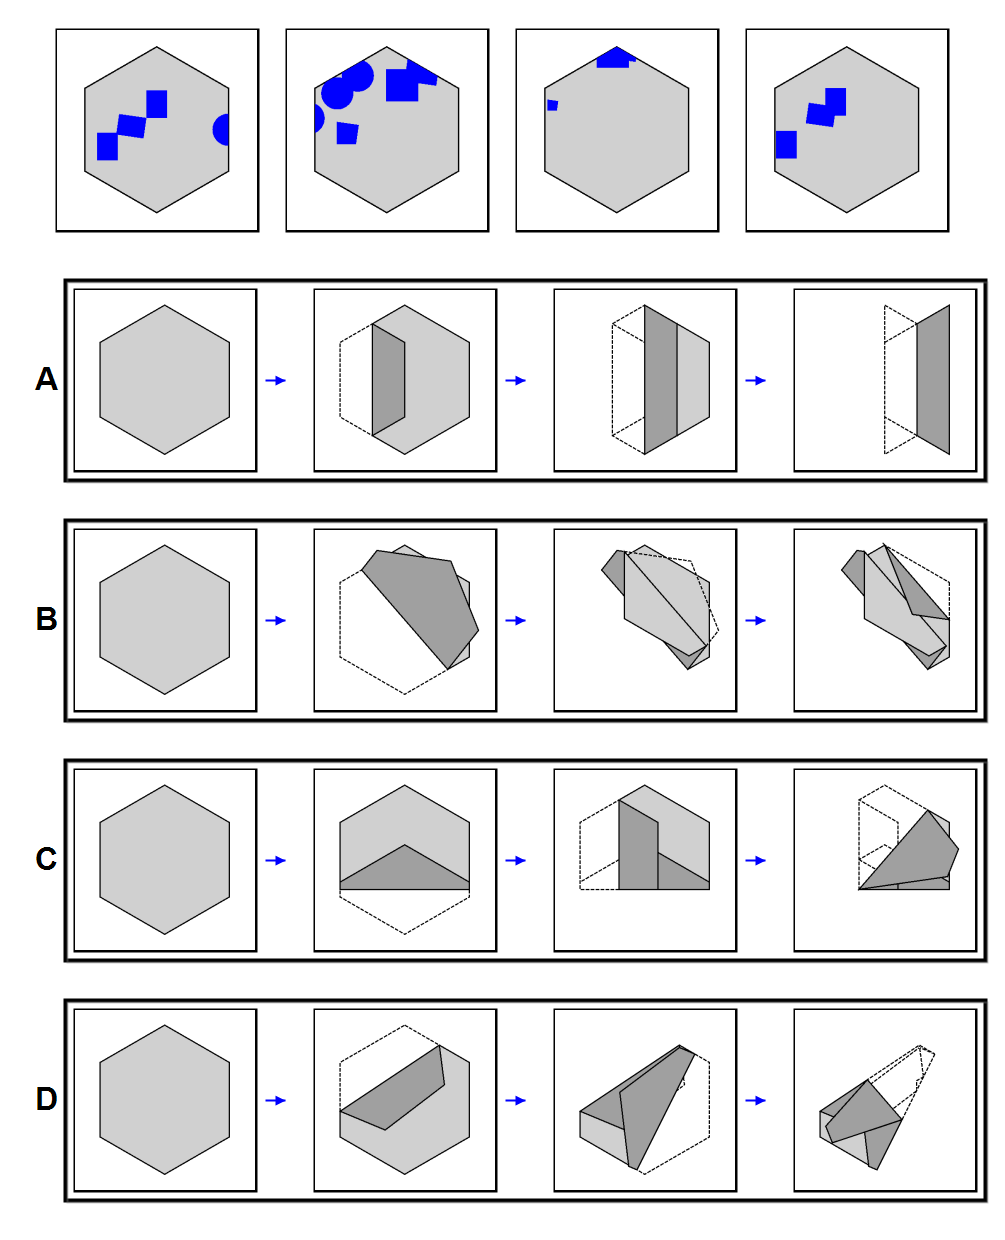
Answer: B